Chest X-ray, PA view. Patient: 47 years old, sex F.
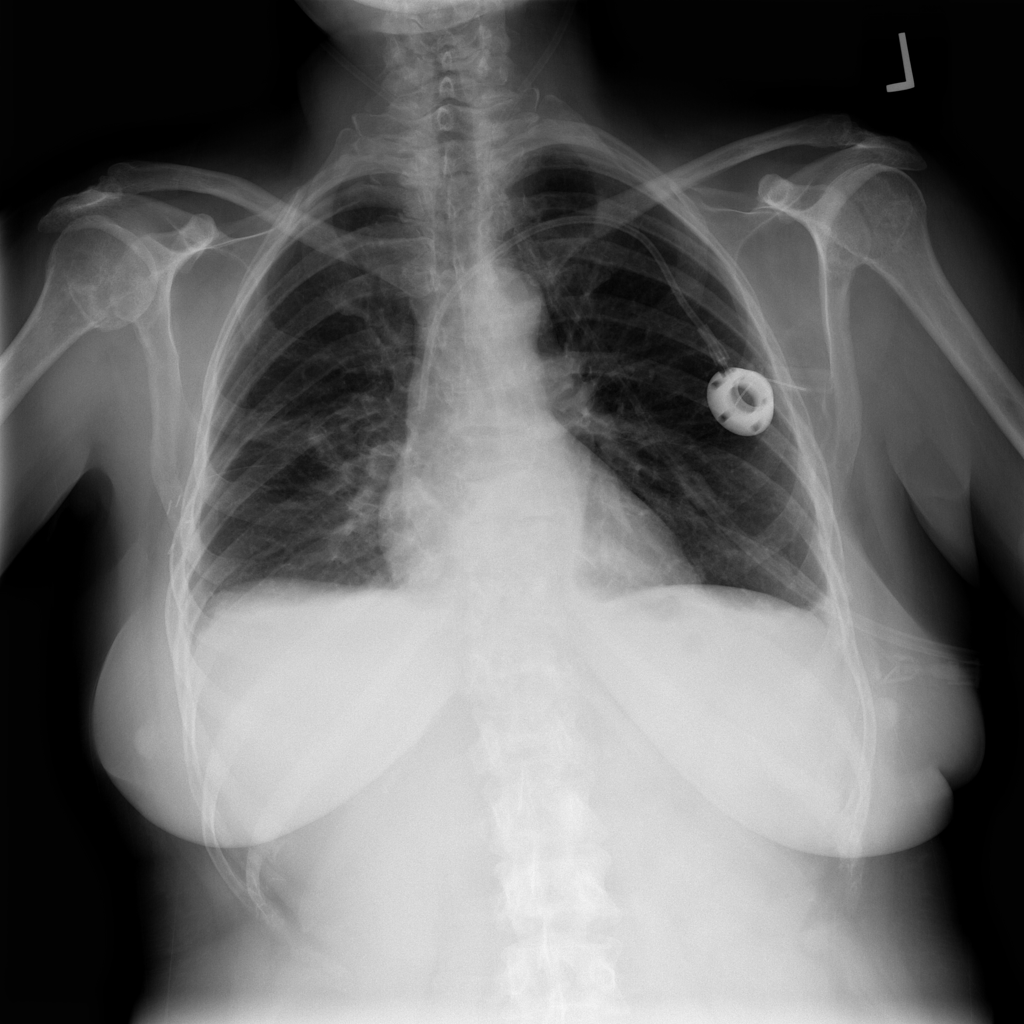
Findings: No Finding